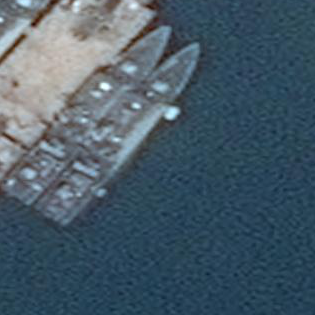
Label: combat